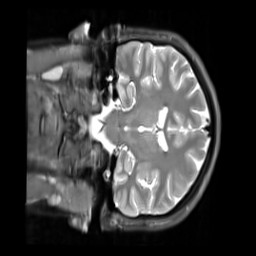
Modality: PDw
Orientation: coronal
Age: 20
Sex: female
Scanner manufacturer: siemens
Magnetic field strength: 3 T
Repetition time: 11.88 s
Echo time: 0.014 s